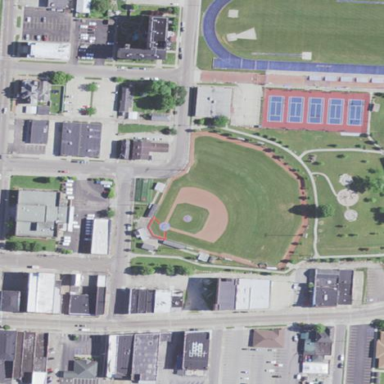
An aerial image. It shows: Baseball pitch for leisure land activities.